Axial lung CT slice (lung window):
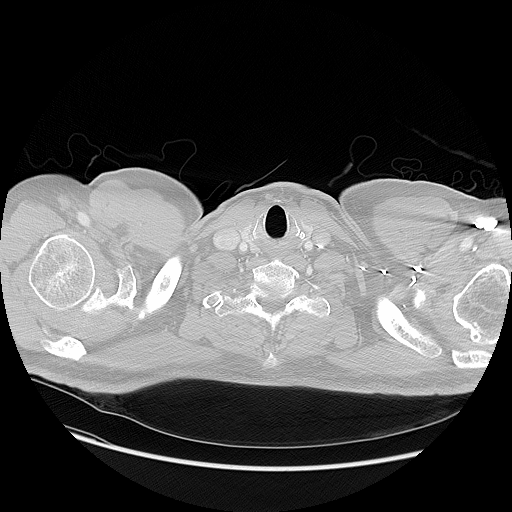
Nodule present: no